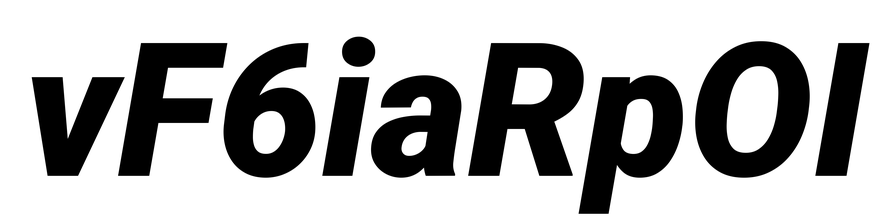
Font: Roboto-Italic_Black_Italic